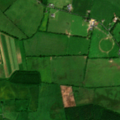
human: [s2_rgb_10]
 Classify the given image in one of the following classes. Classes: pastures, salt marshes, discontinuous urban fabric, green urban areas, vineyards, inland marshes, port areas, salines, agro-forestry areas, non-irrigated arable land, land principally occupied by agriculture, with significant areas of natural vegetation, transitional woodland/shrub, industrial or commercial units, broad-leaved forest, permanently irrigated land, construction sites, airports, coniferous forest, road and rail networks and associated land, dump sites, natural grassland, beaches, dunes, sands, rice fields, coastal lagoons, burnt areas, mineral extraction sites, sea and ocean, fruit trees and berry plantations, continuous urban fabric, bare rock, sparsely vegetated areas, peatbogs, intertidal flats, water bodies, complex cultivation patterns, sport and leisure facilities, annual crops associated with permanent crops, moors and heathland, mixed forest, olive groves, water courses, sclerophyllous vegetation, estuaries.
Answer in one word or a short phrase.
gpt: non-irrigated arable land, pastures, coniferous forest